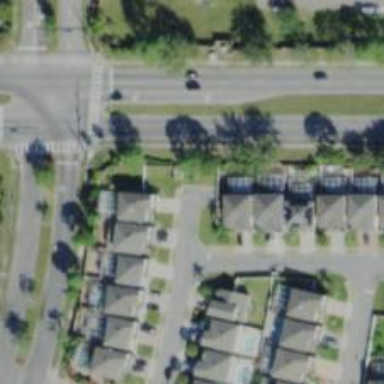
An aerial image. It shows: Residential road with sidewalk on the left.